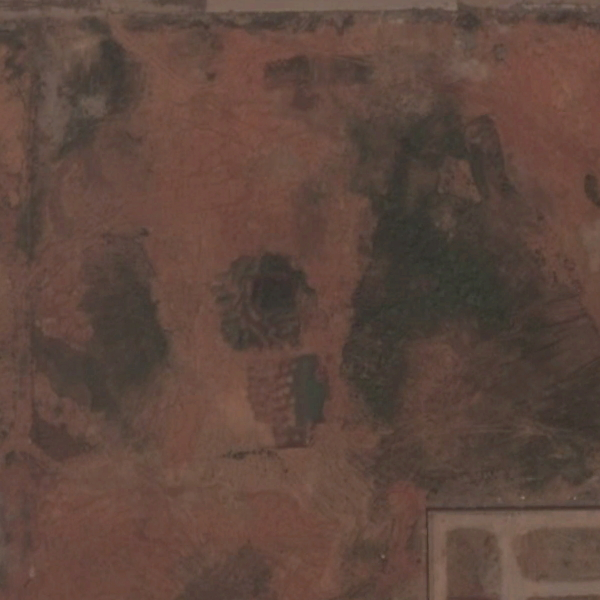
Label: BareLand